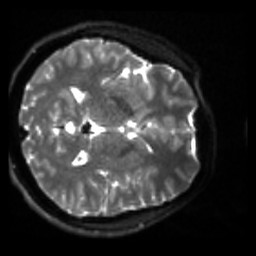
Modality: sbref
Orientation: axial
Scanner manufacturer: siemens
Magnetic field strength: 3 T
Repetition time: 4 s
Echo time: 0.0594 s